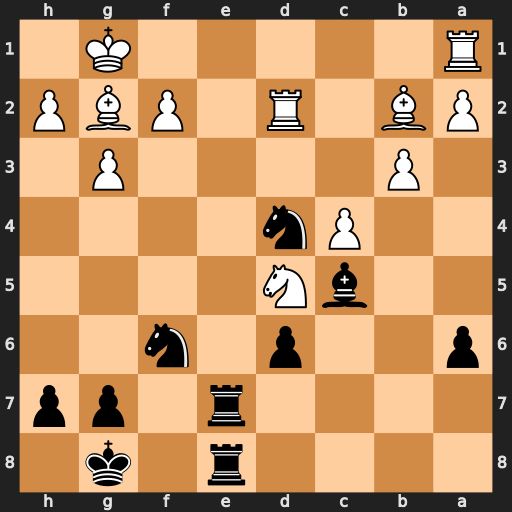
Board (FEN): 4r1k1/4r1pp/p2p1n2/2bN4/2Pn4/1P4P1/PB1R1PBP/R5K1
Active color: b
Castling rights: -
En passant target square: -
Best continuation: Re1+ Rxe1 Rxe1+ Bf1 Nf3+ Kg2 Nxd2